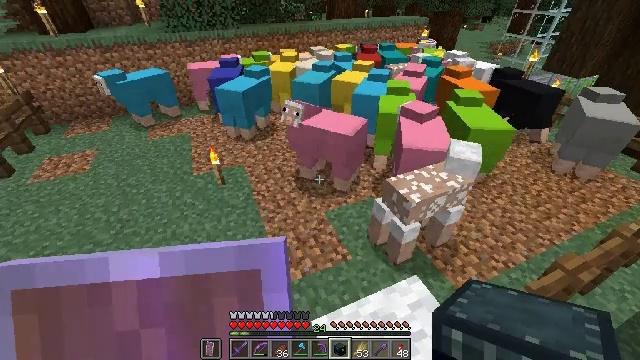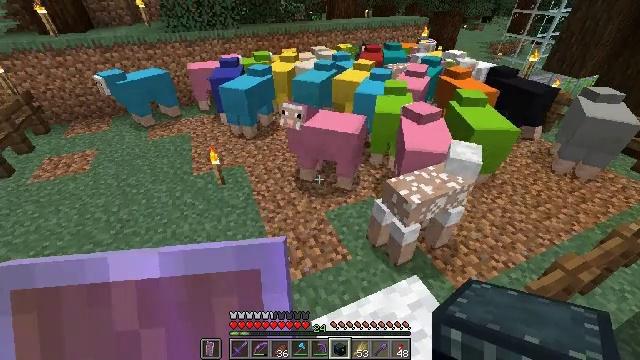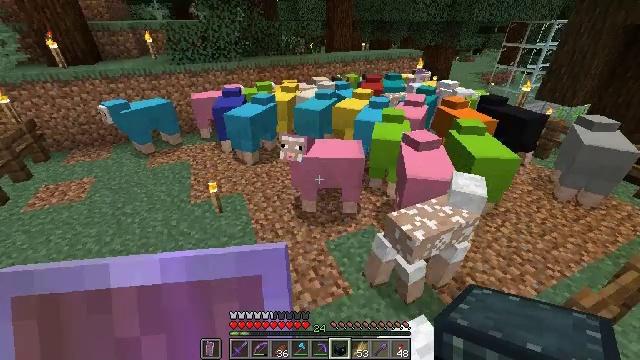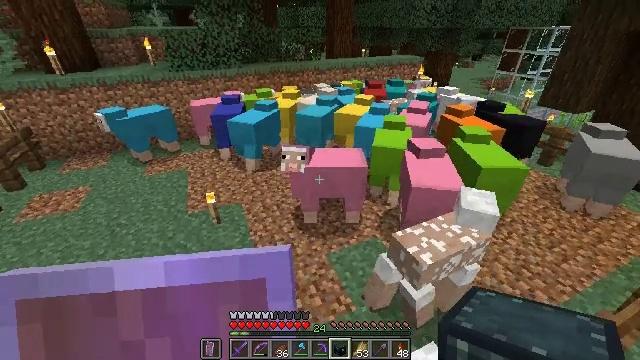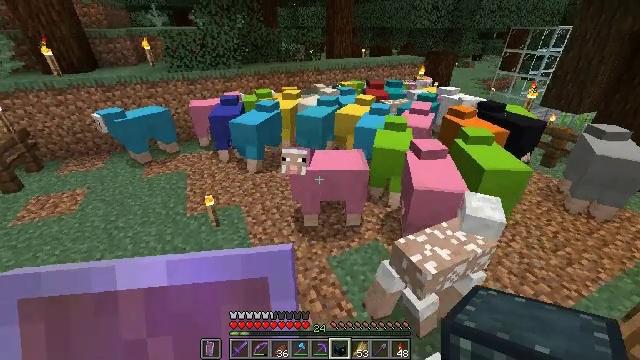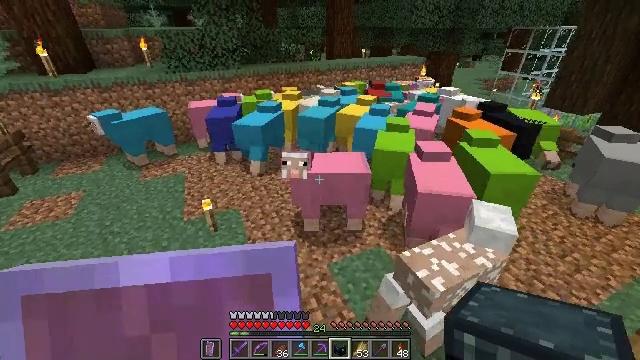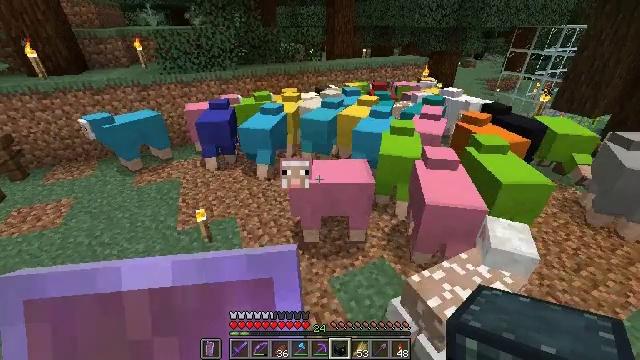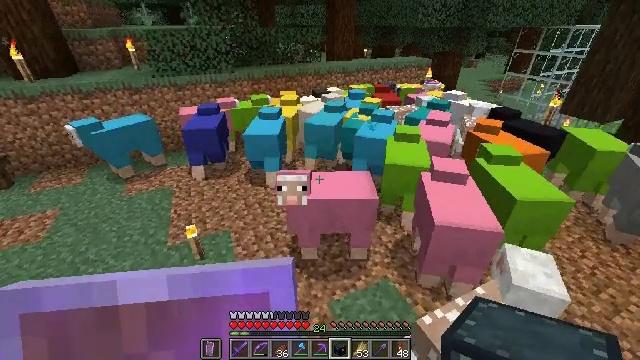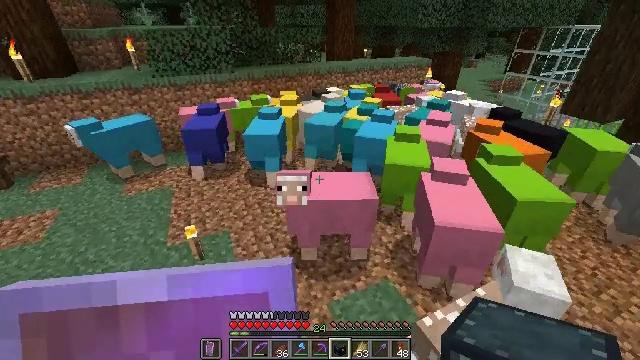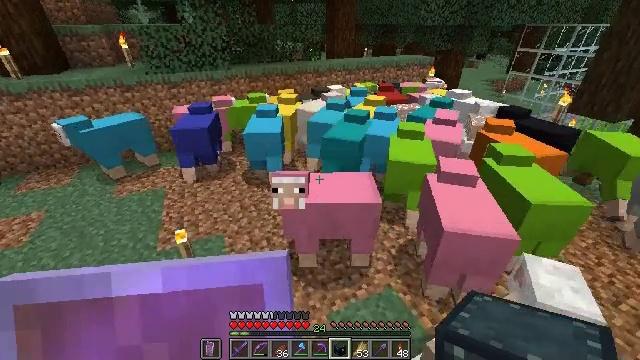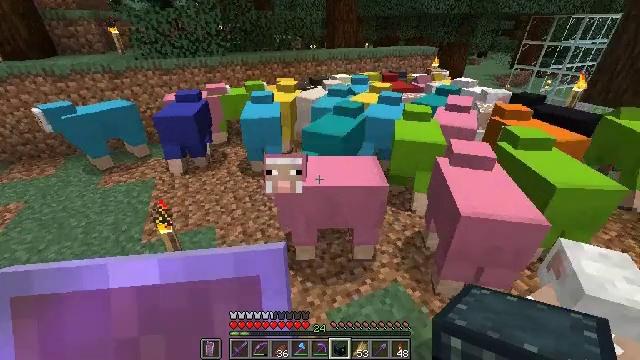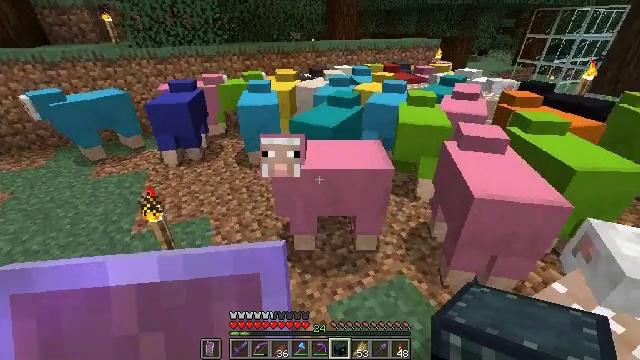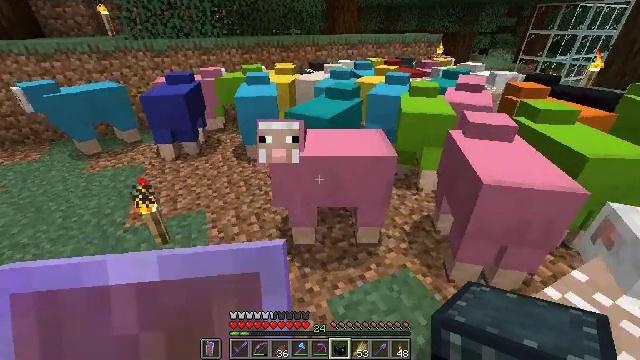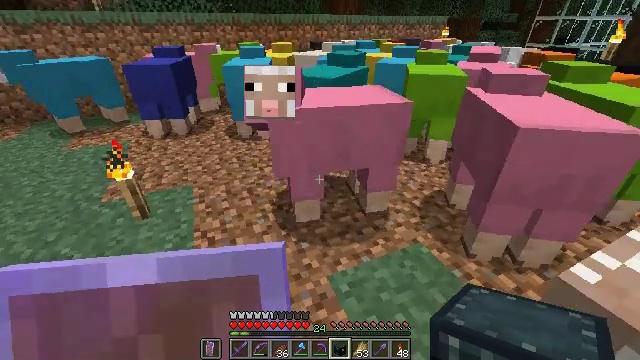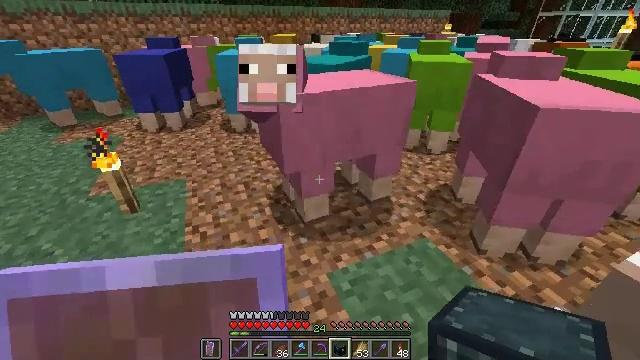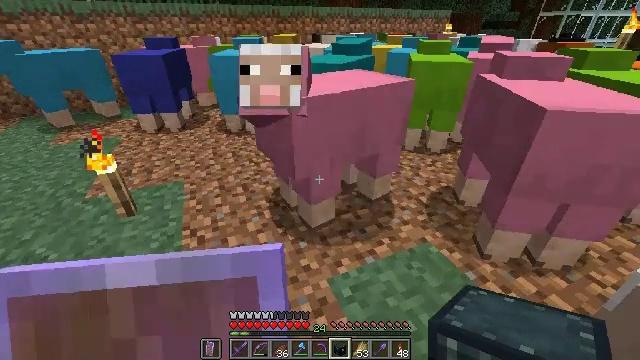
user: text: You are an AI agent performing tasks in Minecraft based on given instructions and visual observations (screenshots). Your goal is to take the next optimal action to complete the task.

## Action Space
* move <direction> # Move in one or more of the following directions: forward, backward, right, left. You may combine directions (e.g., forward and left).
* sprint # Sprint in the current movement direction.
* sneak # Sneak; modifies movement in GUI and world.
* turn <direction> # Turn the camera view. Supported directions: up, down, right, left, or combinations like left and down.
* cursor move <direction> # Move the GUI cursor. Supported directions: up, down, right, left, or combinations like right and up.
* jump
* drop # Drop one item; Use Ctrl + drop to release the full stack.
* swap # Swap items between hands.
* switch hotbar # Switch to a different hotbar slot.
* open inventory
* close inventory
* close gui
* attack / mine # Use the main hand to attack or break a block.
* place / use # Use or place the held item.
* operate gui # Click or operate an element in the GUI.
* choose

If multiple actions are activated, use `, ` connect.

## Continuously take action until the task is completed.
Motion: motion action
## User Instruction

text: Kill mobs.
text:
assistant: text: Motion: no_op
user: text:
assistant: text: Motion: move forward, turn up
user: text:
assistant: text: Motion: move forward, turn up
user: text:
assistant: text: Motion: move forward
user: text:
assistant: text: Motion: move forward
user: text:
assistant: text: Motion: move forward
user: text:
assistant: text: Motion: move forward
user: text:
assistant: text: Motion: move forward
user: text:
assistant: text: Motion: no_op
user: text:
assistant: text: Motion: no_op
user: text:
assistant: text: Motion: no_op
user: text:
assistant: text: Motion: no_op
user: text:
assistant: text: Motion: no_op
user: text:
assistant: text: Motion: no_op
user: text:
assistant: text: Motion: no_op
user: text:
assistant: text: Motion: no_op
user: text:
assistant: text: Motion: no_op
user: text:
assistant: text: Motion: no_op
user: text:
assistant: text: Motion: no_op
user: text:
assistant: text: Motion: no_op
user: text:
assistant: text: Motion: no_op
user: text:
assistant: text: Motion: no_op
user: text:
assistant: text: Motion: no_op
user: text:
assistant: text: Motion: no_op
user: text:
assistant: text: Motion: no_op
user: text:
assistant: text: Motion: no_op
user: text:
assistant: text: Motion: no_op
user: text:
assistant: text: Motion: no_op
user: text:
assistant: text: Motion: no_op
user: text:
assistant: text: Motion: no_op